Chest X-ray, PA view. Patient: 49 years old, sex F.
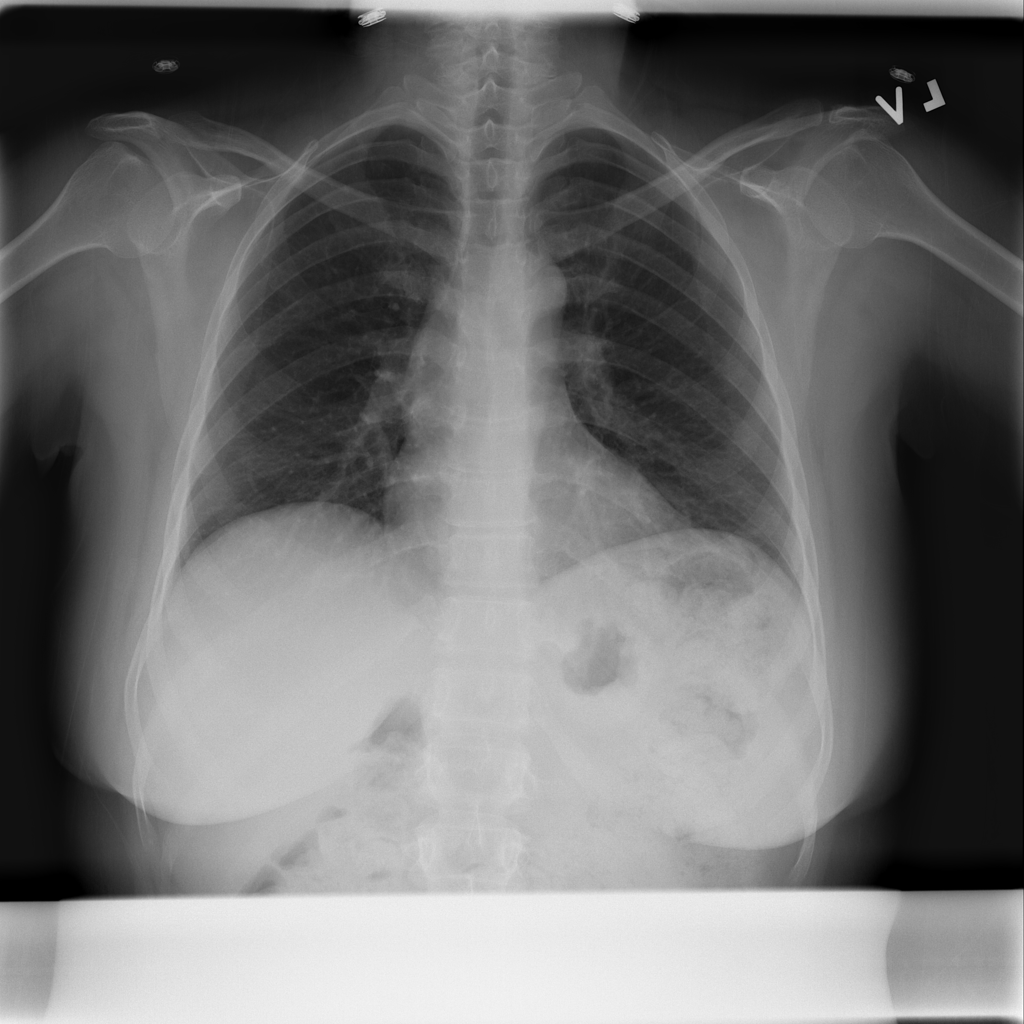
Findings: No Finding